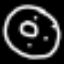
Label: donut